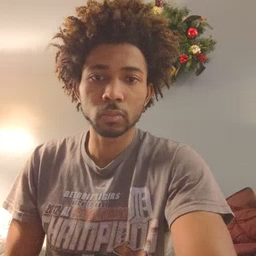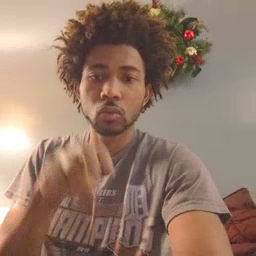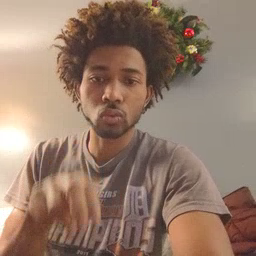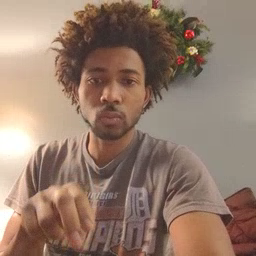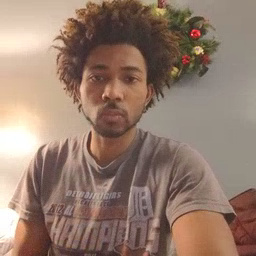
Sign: chair